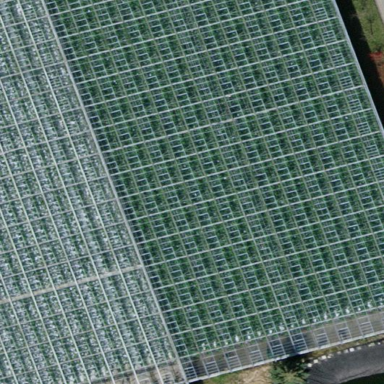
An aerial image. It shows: Greenhouse.